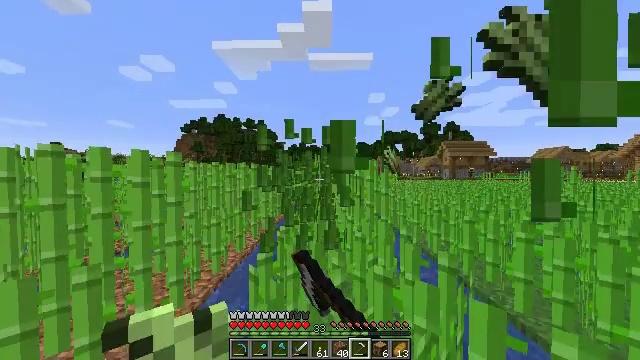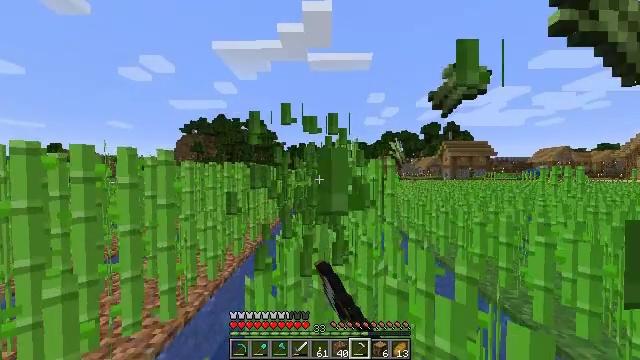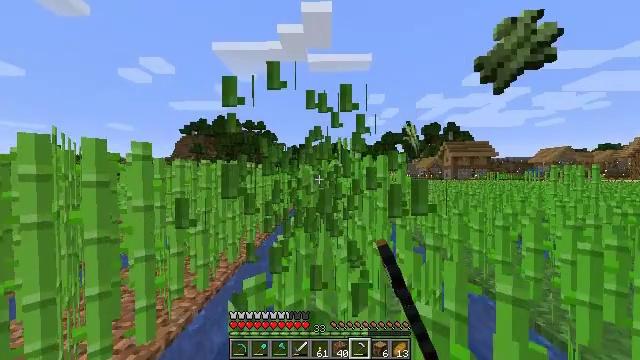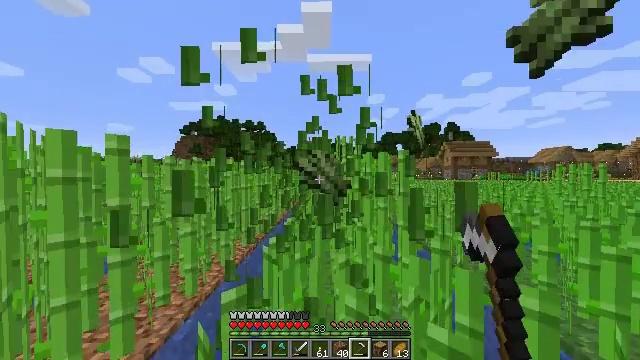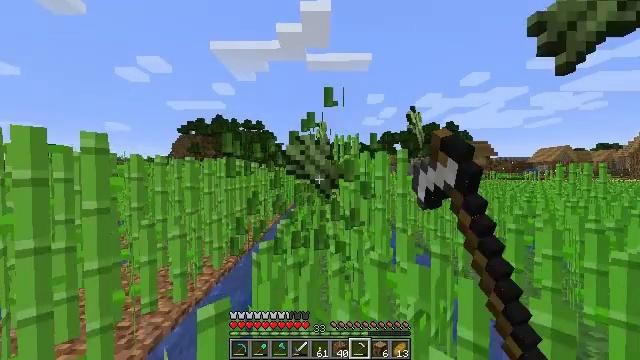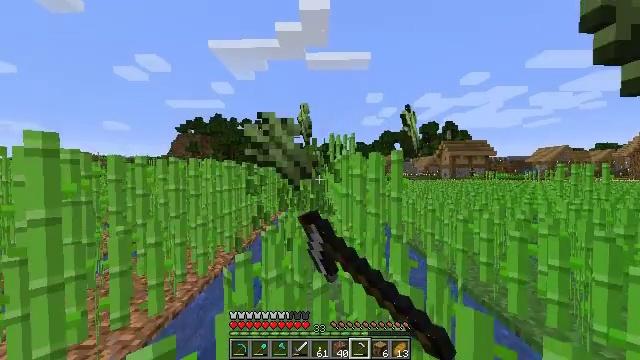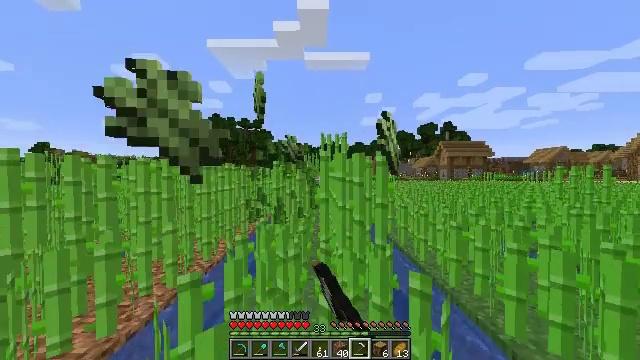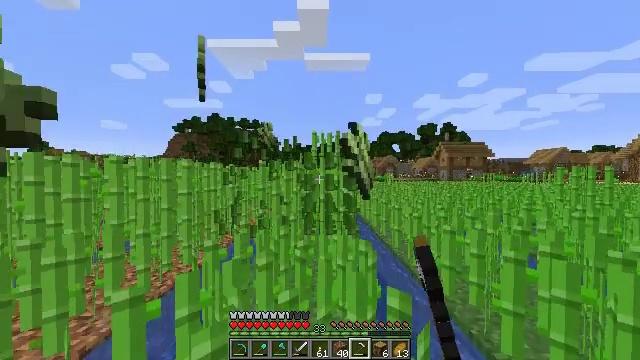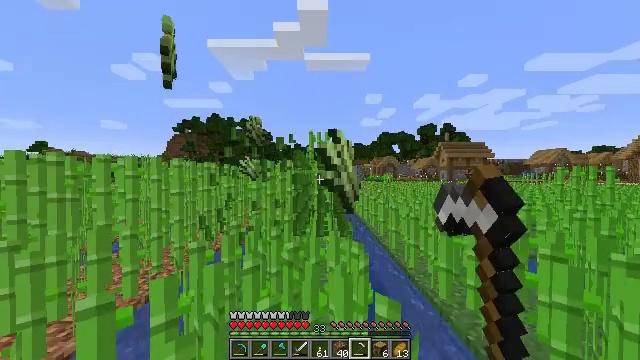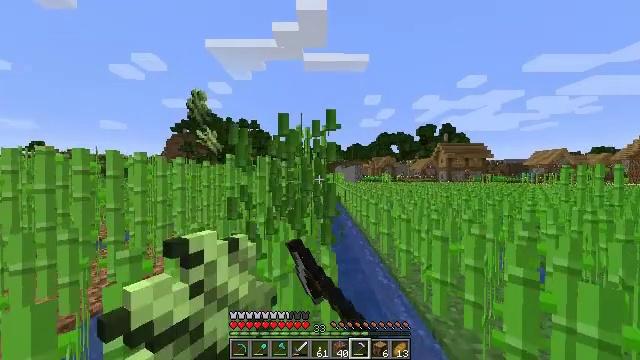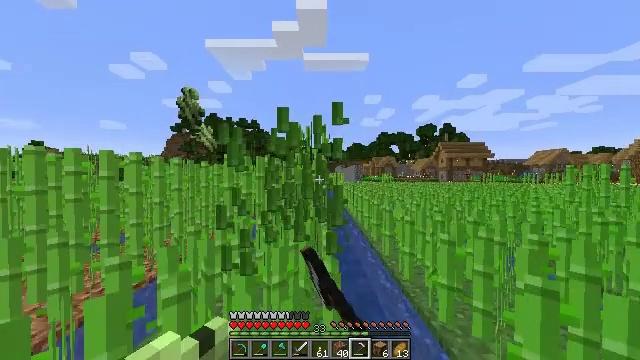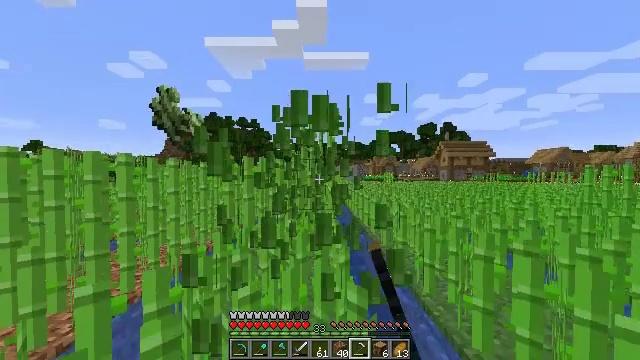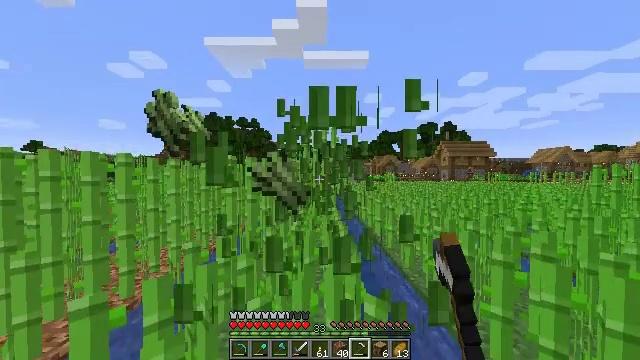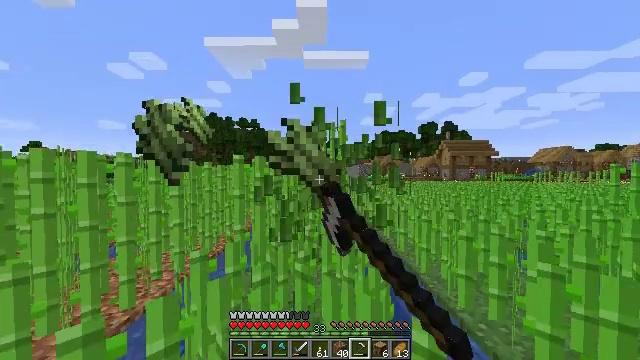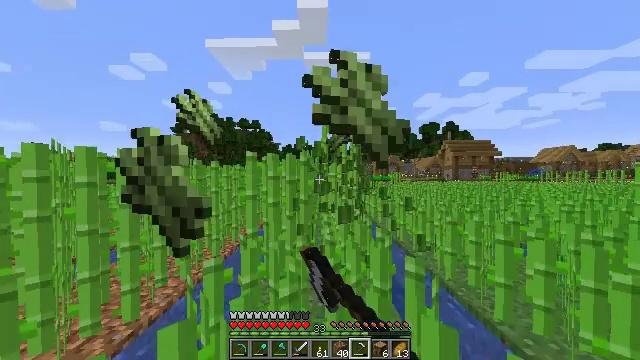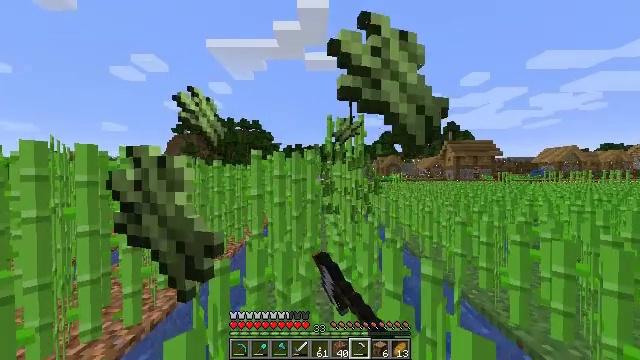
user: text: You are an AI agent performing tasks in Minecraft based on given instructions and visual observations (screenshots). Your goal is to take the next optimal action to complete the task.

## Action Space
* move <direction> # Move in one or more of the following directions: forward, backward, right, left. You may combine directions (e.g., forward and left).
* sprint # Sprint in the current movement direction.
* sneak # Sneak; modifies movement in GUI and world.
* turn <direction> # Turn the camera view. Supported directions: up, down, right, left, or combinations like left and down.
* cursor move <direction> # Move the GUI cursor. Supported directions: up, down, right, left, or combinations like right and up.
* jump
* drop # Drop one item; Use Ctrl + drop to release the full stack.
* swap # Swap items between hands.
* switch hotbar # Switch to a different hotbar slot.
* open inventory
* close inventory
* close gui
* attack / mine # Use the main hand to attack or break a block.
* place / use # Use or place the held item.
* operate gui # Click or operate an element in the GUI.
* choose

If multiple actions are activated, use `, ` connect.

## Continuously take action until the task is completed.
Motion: motion action
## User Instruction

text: Cut down the sugar cane stalks.
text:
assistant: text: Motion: move forward, sprint, attack / mine
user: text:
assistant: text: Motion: move forward, sprint, attack / mine
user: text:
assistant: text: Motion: move forward and move right, sprint, attack / mine
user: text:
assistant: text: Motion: move forward and move right, sprint, attack / mine
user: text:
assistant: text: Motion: move forward and move right, sprint, attack / mine
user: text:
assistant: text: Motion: move forward and move right, sprint, attack / mine
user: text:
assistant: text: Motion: move forward and move right, sprint, attack / mine
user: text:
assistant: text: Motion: move forward and move right, sprint, attack / mine
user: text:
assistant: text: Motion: move forward, sprint, attack / mine
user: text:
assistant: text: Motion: move forward and move left, sprint, attack / mine
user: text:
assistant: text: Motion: move forward and move left, sprint, attack / mine
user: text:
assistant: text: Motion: move forward and move left, sprint, attack / mine
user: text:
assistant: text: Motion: move forward and move left, sprint, attack / mine
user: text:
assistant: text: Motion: move forward and move left, sprint, attack / mine
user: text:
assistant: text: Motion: move forward and move left, sprint, attack / mine
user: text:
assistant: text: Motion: move forward and move left, sprint, attack / mine
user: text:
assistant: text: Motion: move forward, sprint, attack / mine
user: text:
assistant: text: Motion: move forward and move right, sprint, attack / mine
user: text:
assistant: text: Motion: move forward and move right, sprint, attack / mine
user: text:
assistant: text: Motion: move forward and move right, sprint, attack / mine
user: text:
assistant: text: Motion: move forward and move right, sprint, attack / mine
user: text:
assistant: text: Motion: move forward and move right, sprint, attack / mine
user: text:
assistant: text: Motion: move forward and move right, sprint, attack / mine
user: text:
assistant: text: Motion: move forward, sprint, attack / mine
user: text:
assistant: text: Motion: move forward, sprint, attack / mine
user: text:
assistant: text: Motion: move forward and move left, sprint, attack / mine
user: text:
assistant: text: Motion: move forward and move left, sprint, attack / mine
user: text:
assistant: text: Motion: move forward and move left, sprint, attack / mine
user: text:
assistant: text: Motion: move forward and move left, sprint, attack / mine
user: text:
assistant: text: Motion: move forward and move left, sprint, attack / mine